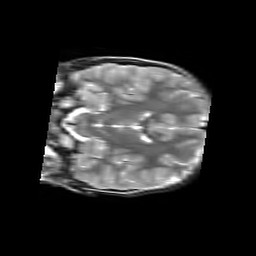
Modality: T2w
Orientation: coronal
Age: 7
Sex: female
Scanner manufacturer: siemens
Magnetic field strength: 3 T
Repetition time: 6.8 s
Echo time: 0.084 s